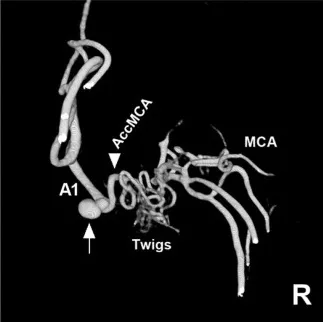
Angioarchitecture of twig-like MCA. (C) Three-dimensional DSA showing the AccMCA (arrowhead) as a collateral artery from the A1 segment supplying the twig-like MCA; the arrow indicates the aneurysm.
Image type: radiology (mri)